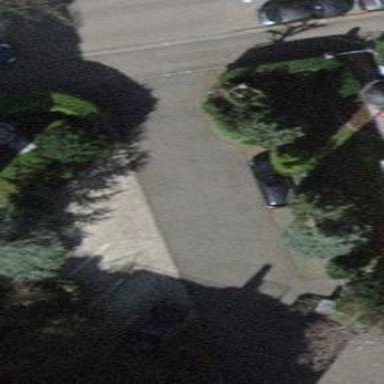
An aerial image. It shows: Street side parking area.